Interaction volume radius: 5 \u00c5
Interaction volume height: 25 \u00c5
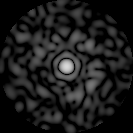
Disorder parameter: 0.8223